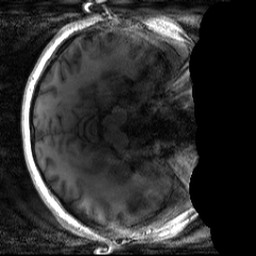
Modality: T1w
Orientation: axial
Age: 25
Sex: female
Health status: healthy
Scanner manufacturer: siemens
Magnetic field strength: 3 T
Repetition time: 2 s
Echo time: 0.00232 s